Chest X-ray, PA view. Patient: 24 years old, sex F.
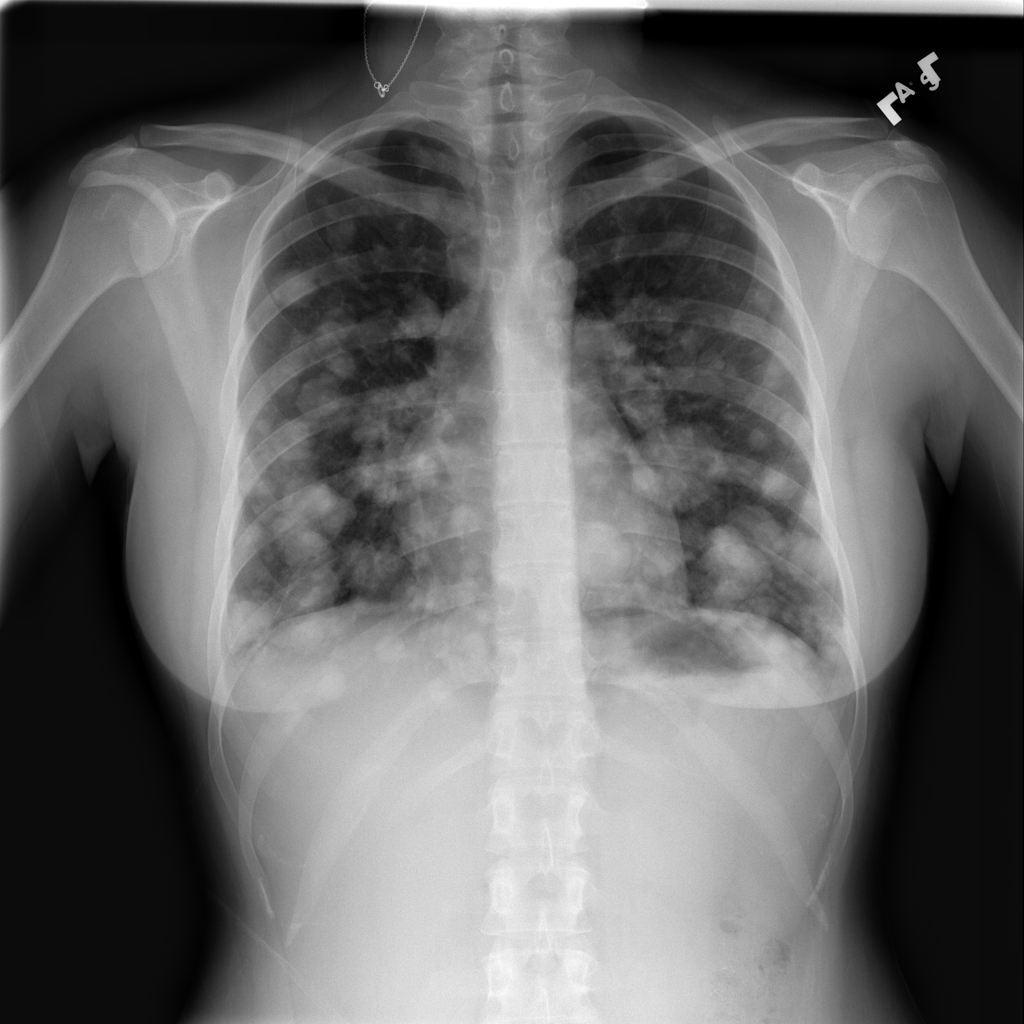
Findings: No Finding